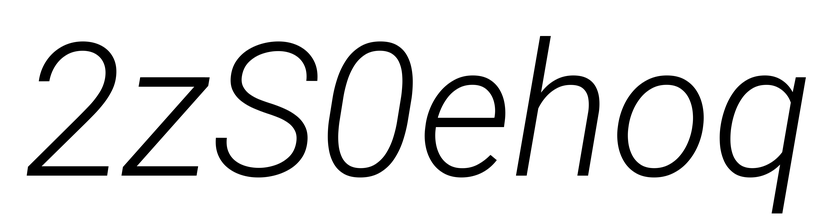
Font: Roboto-Italic_Light_Italic